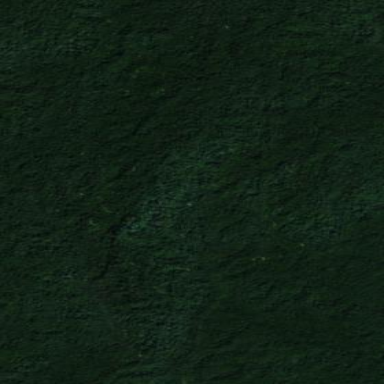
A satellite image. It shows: Logging area.